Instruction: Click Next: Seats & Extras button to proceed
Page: traveler
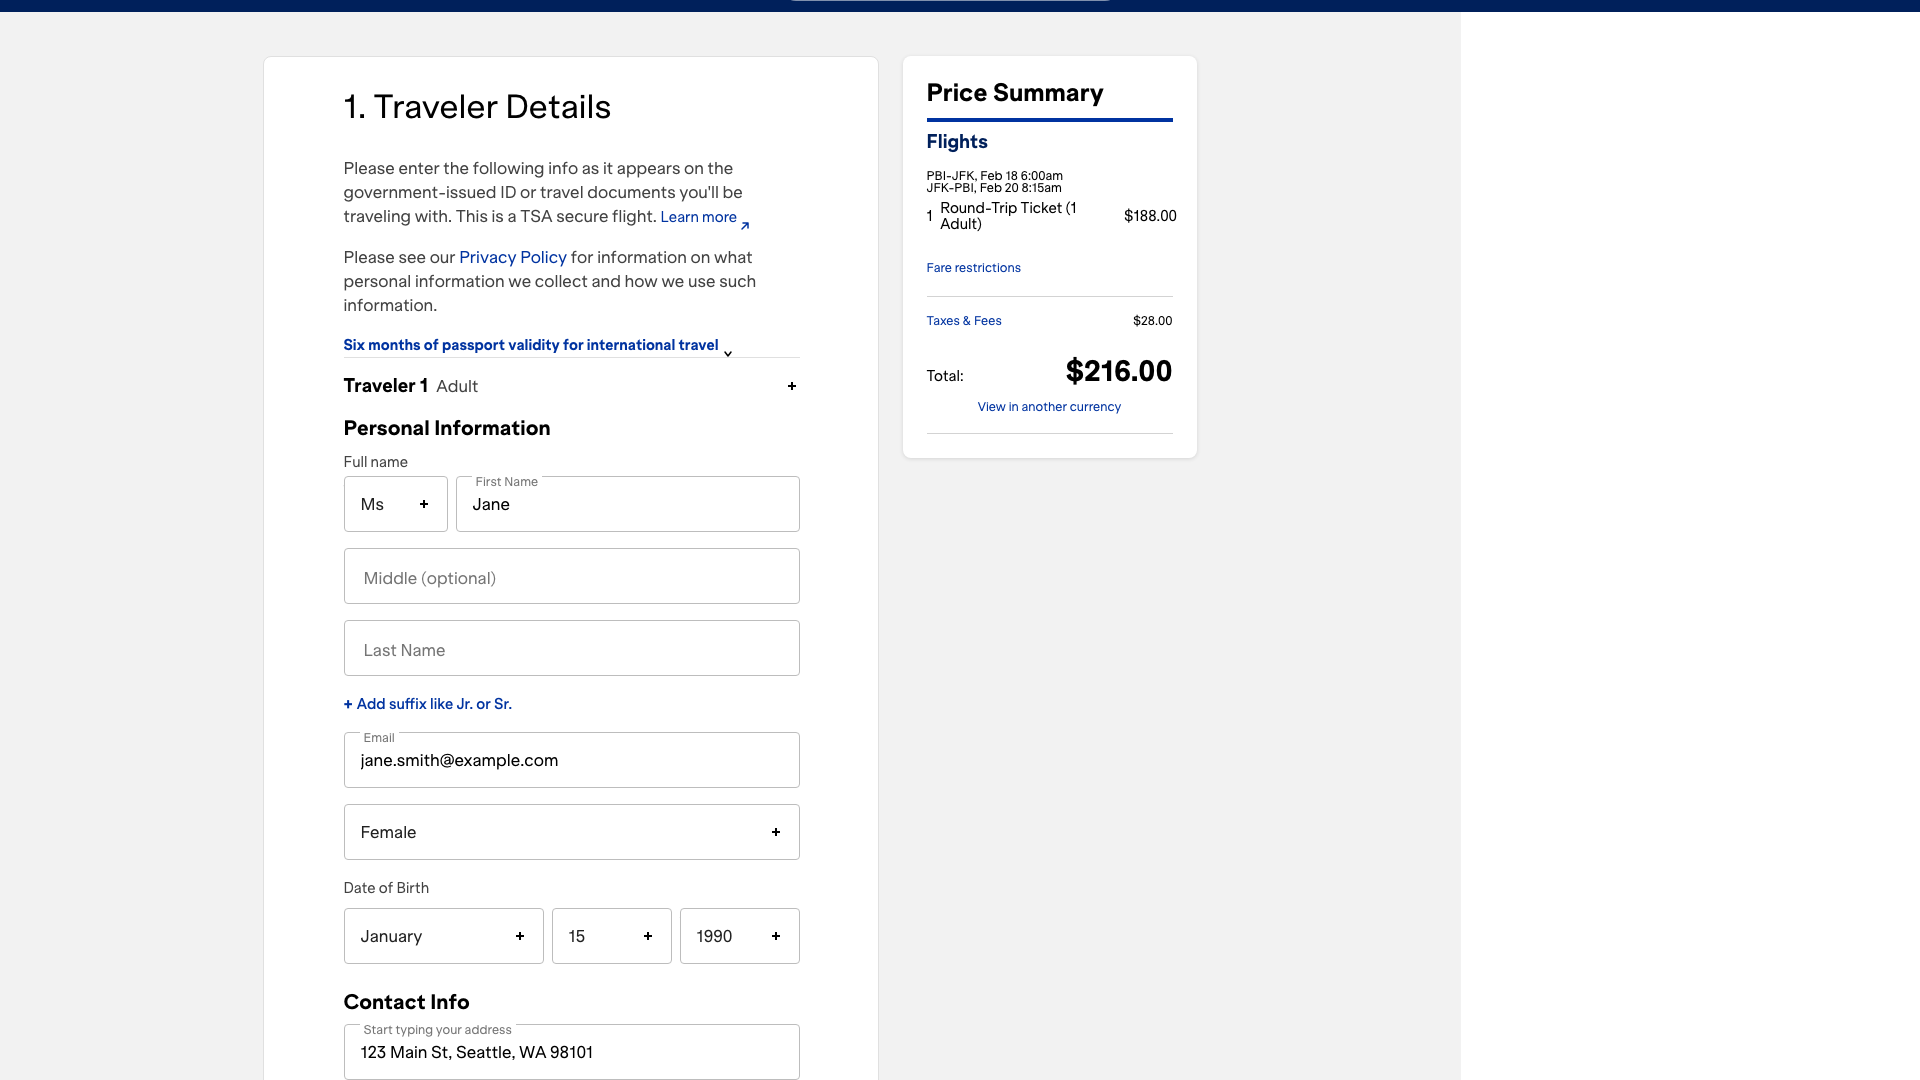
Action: click